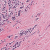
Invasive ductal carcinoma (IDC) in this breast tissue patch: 1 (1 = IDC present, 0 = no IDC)